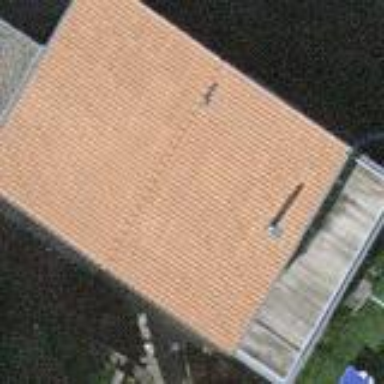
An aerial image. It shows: Building with roof made of roof tiles.